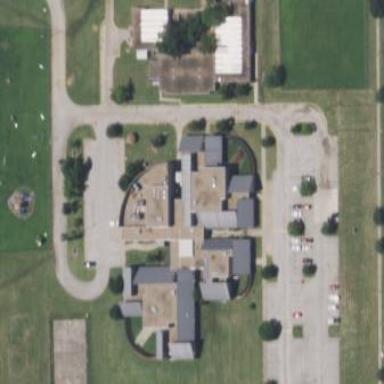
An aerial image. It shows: Social facility building.